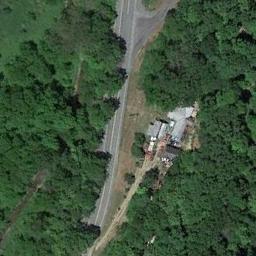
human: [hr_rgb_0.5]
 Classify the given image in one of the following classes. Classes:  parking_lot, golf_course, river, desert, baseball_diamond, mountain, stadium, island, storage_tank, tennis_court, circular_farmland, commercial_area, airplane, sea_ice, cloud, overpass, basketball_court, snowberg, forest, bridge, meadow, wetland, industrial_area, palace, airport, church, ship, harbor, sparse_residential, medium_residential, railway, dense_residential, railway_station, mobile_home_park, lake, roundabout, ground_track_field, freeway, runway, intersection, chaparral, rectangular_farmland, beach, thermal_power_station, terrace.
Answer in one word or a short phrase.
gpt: freeway